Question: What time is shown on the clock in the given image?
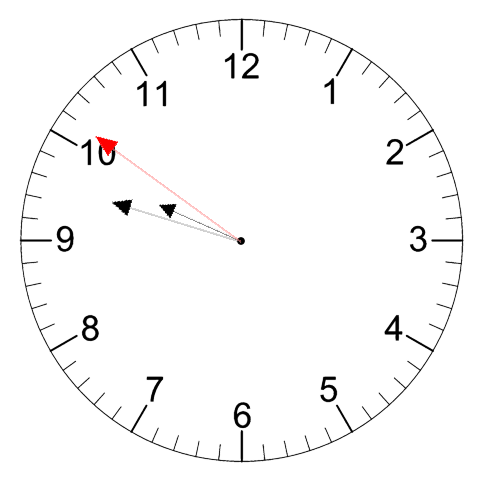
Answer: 09:47:51